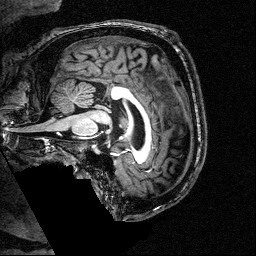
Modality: T1w
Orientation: sagittal
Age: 34
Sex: male
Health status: healthy
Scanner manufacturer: siemens
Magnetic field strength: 3 T
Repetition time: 2.5 s
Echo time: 0.00393 s